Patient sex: F
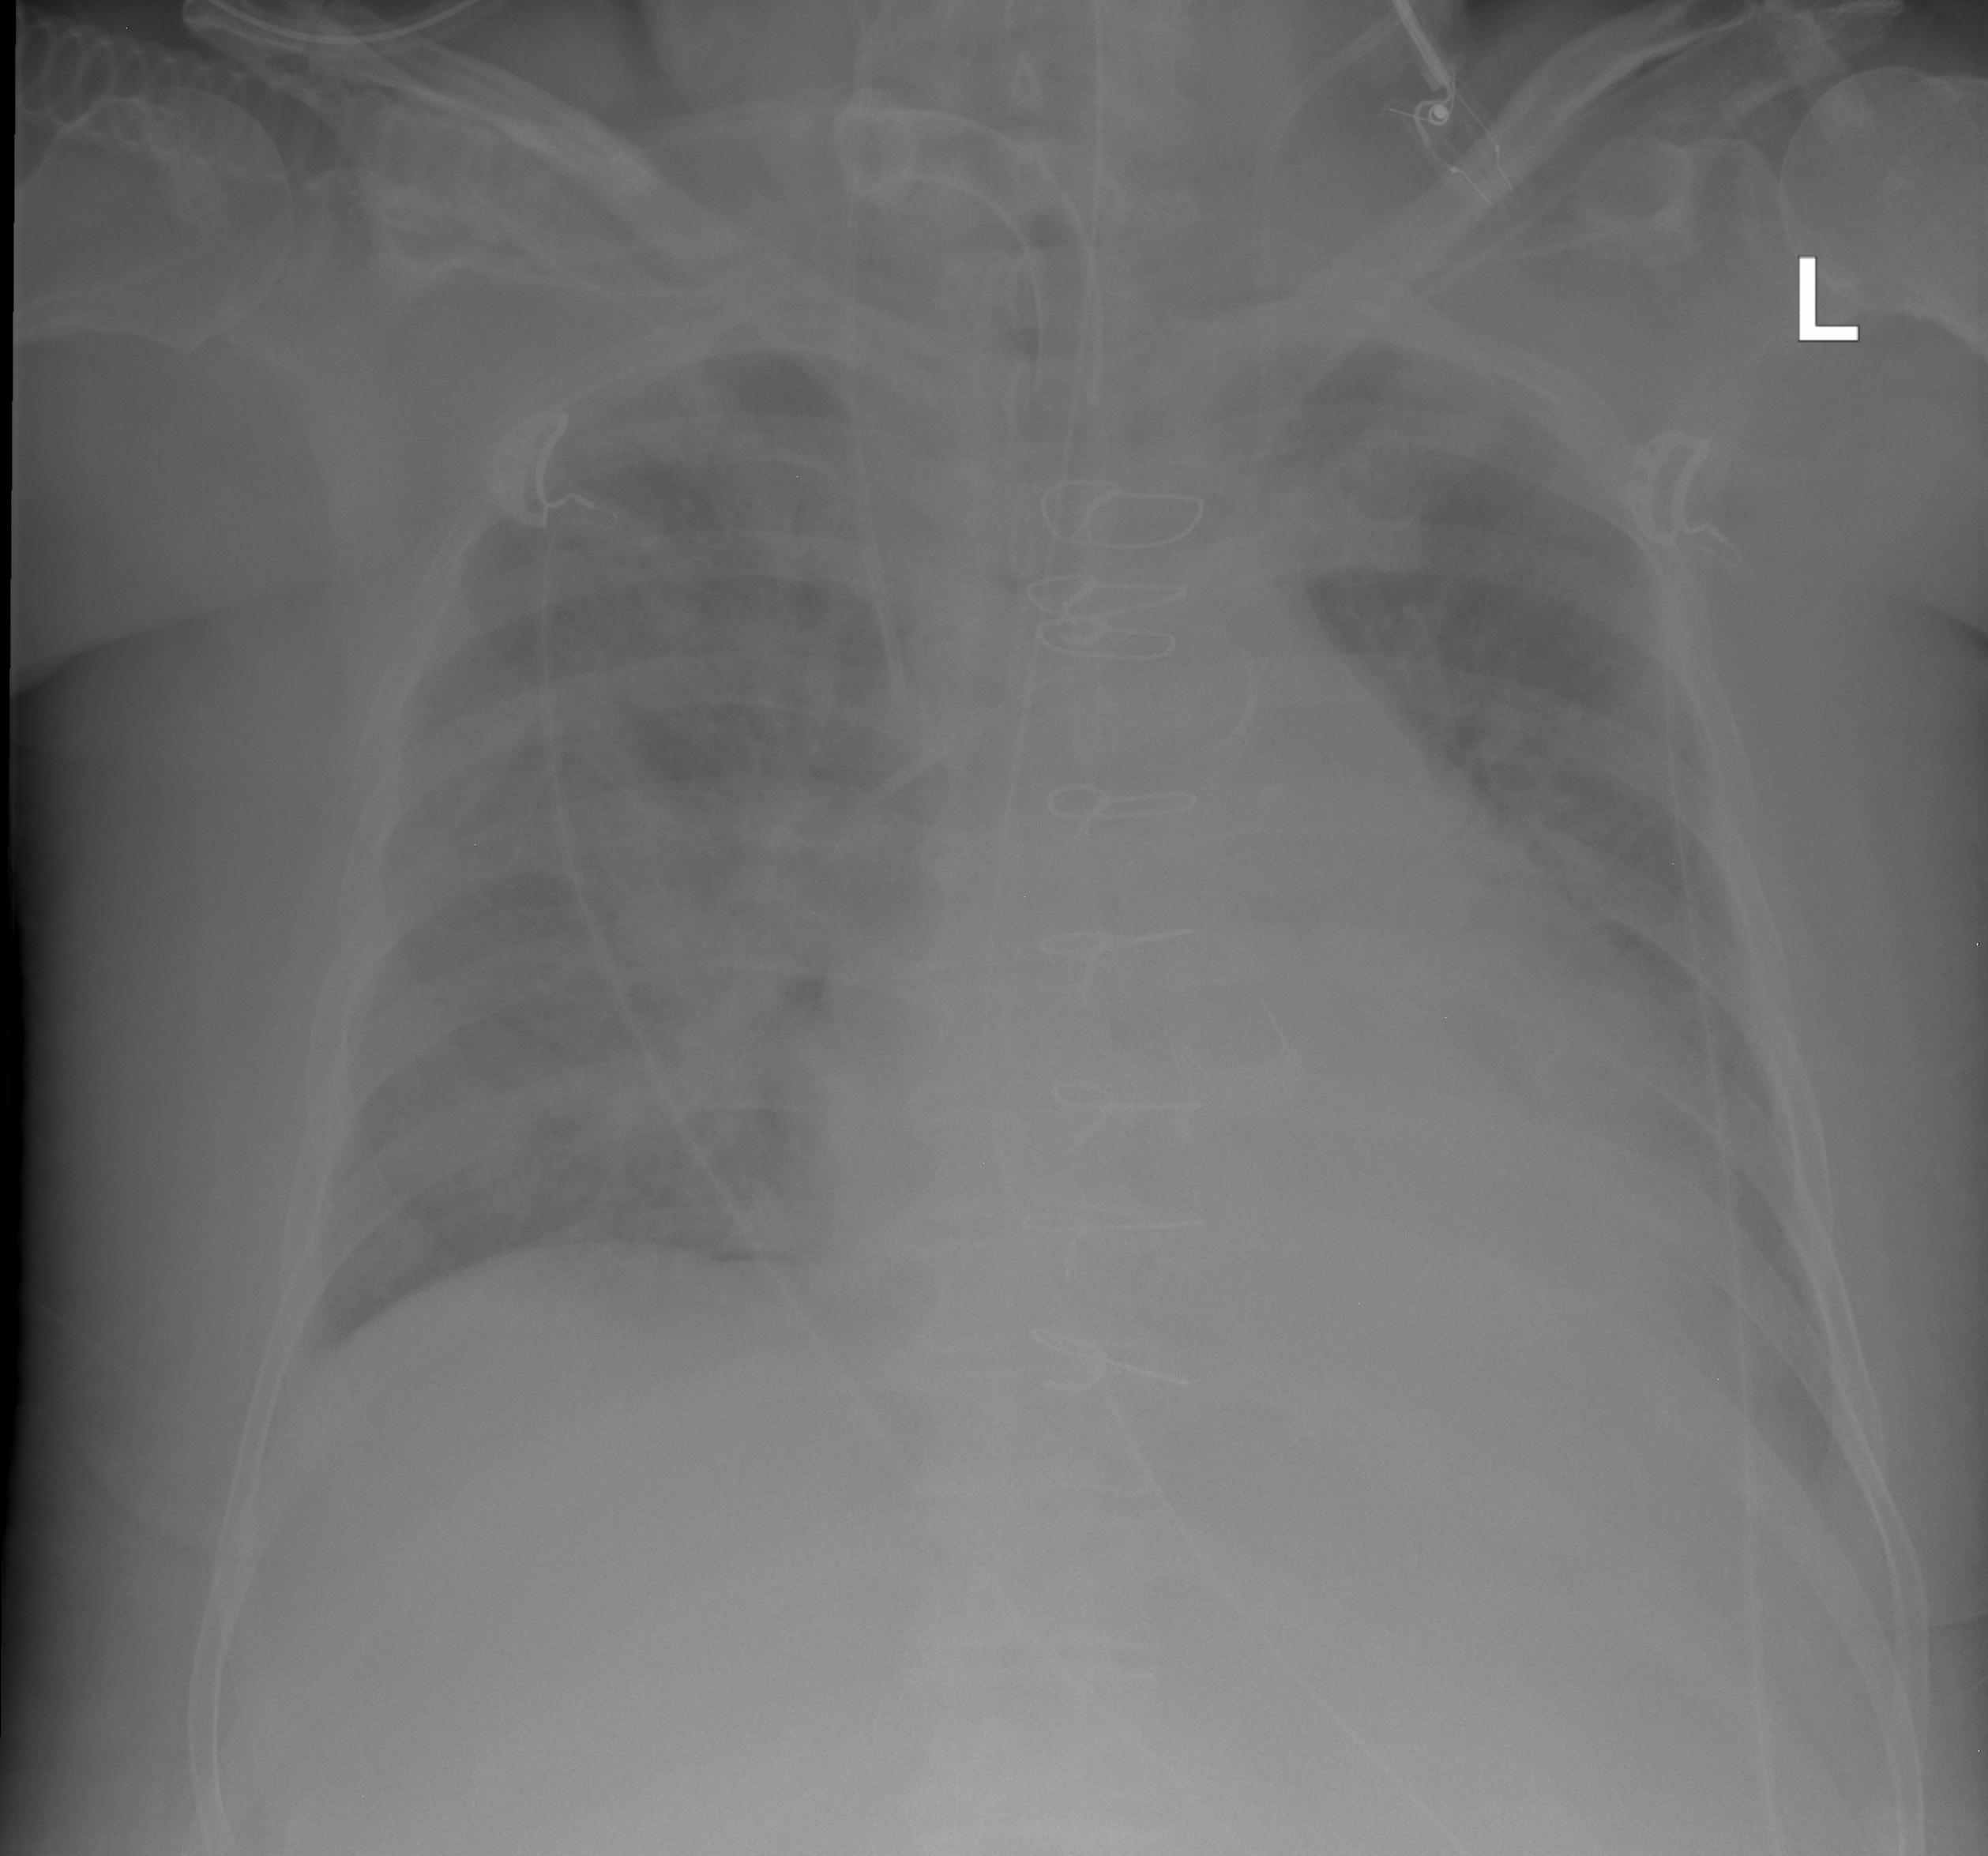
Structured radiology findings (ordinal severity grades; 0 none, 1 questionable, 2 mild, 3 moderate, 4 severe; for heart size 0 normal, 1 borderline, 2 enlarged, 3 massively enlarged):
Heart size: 2
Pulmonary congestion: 2
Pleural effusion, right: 0
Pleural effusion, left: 2
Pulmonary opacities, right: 3
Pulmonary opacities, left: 1
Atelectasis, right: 0
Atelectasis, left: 0